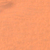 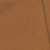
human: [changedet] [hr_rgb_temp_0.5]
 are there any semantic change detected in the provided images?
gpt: A vertical street was built in the desert.